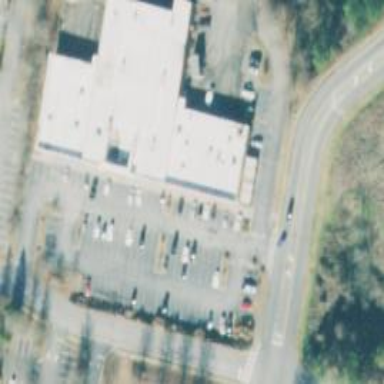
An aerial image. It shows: Post office.